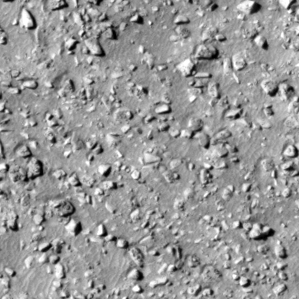
Label: non_frost